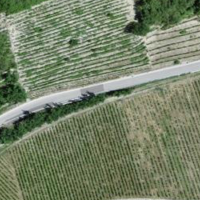
EUNIS habitat code: 24
Species observed at this site:
Lepidium draba